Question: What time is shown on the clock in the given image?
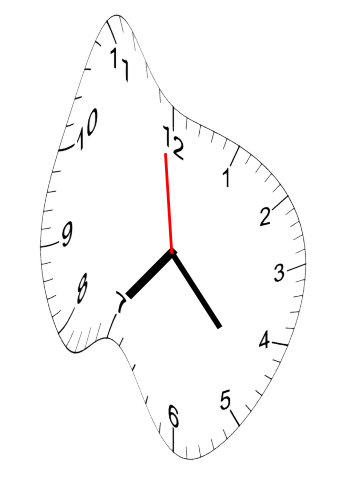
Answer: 07:22:59